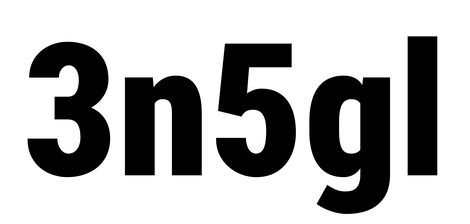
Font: Roboto_Condensed_Black